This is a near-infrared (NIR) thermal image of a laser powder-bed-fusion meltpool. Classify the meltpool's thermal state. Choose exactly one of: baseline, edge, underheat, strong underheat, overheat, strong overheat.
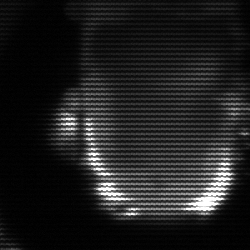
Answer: baseline